Field crop: maize
Growth stage: 2
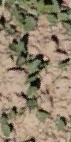
Species: convolvulus